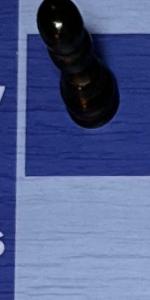
Label: Empty